Field crop: maize
Growth stage: 2
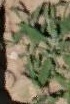
Species: atriplex